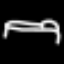
Label: bed